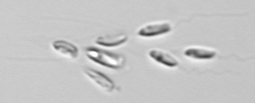
Label: Dinobryon